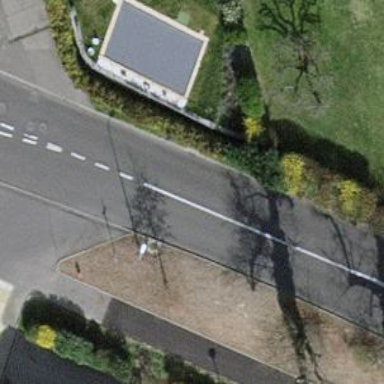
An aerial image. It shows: Asphalt tertiary road without sidewalk.